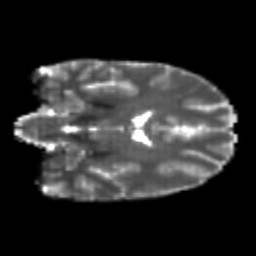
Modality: T2w
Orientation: coronal
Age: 22
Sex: female
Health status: healthy
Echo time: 0.074 s